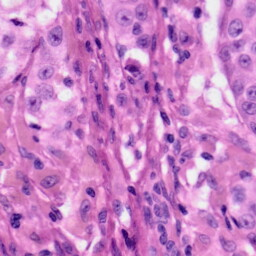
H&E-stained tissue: Skin